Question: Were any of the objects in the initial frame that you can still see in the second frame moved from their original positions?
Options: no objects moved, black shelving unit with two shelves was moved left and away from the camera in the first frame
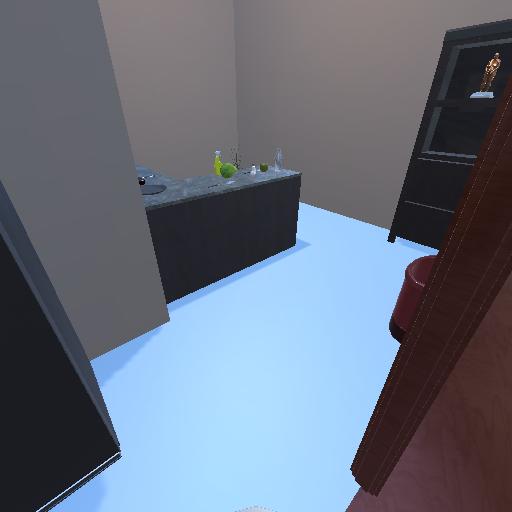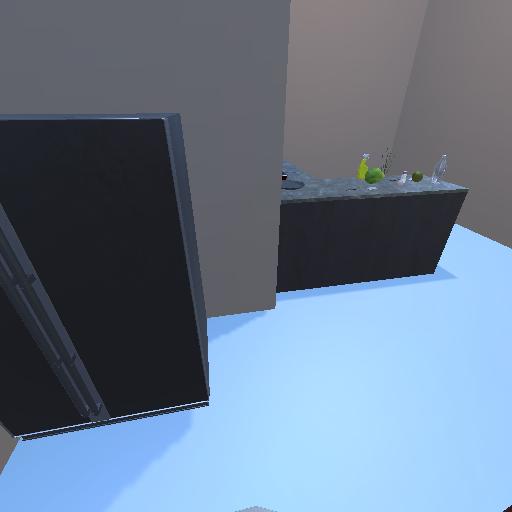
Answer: no objects moved